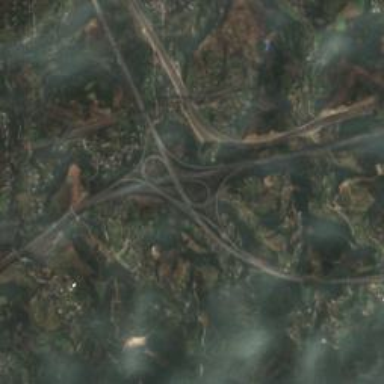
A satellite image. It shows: Motorway junction.